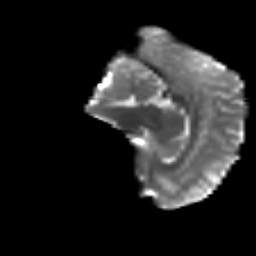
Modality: T2w
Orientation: sagittal
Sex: female
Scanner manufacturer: siemens
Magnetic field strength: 3 T
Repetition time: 5 s
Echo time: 0.071 s